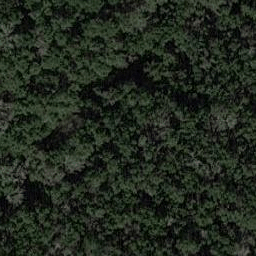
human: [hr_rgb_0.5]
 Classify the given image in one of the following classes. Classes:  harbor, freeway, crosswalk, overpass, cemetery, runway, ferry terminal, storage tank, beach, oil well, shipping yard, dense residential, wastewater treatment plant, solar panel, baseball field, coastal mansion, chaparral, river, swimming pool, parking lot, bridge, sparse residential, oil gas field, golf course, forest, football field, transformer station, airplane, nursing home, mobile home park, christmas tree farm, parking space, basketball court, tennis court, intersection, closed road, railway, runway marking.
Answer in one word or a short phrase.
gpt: forest